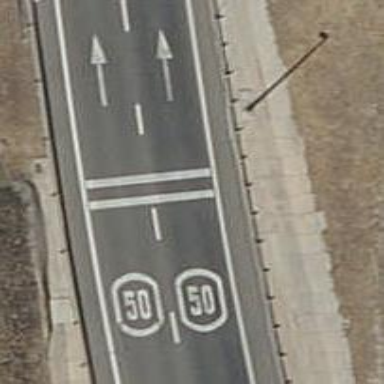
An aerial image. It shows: Rumble strip for traffic calming.